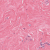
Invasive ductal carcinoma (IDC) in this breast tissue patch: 0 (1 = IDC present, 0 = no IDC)